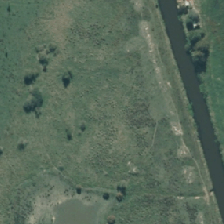
Land cover: herbaceous_freshwater_vege